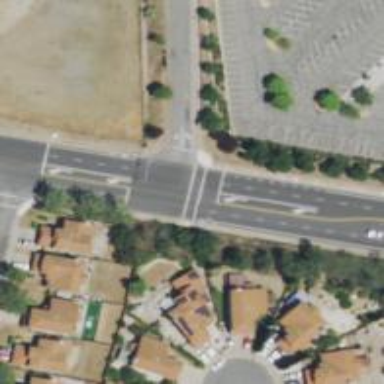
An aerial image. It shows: Service road with sidewalk on the left.